Question:
I want to make a form like this in windows forms. To make a user choose to continue...
I use DevExpress and i want a control or a button or a way to make something like this. For example when the user clicks a choice to be hightlighted.
Is a control for doing this or i have to do something bad styled with buttons and labels?
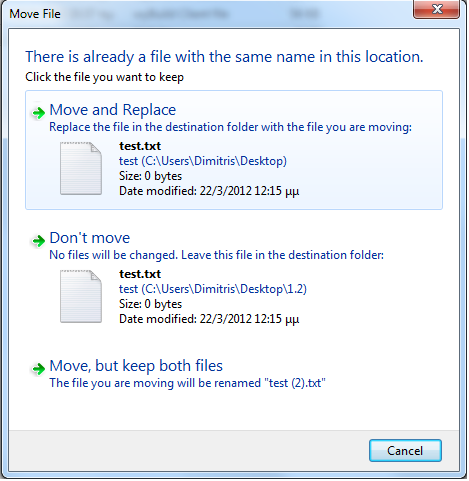
Answer: It is possible to use the <URL> to organize such a cell layout within a row.
Hide indicators, bands, columns, etc. i.e. organize a simple list.
Handle the RowStyle event to emulate a <URL>.
Handle the Click event of the required entity to respond to end-user manipulations.